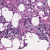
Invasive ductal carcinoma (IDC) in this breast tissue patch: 0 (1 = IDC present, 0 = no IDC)